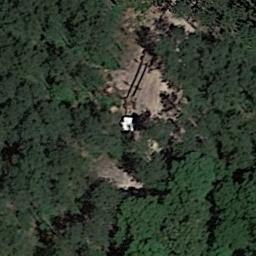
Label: forest